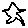
Label: star